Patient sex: M
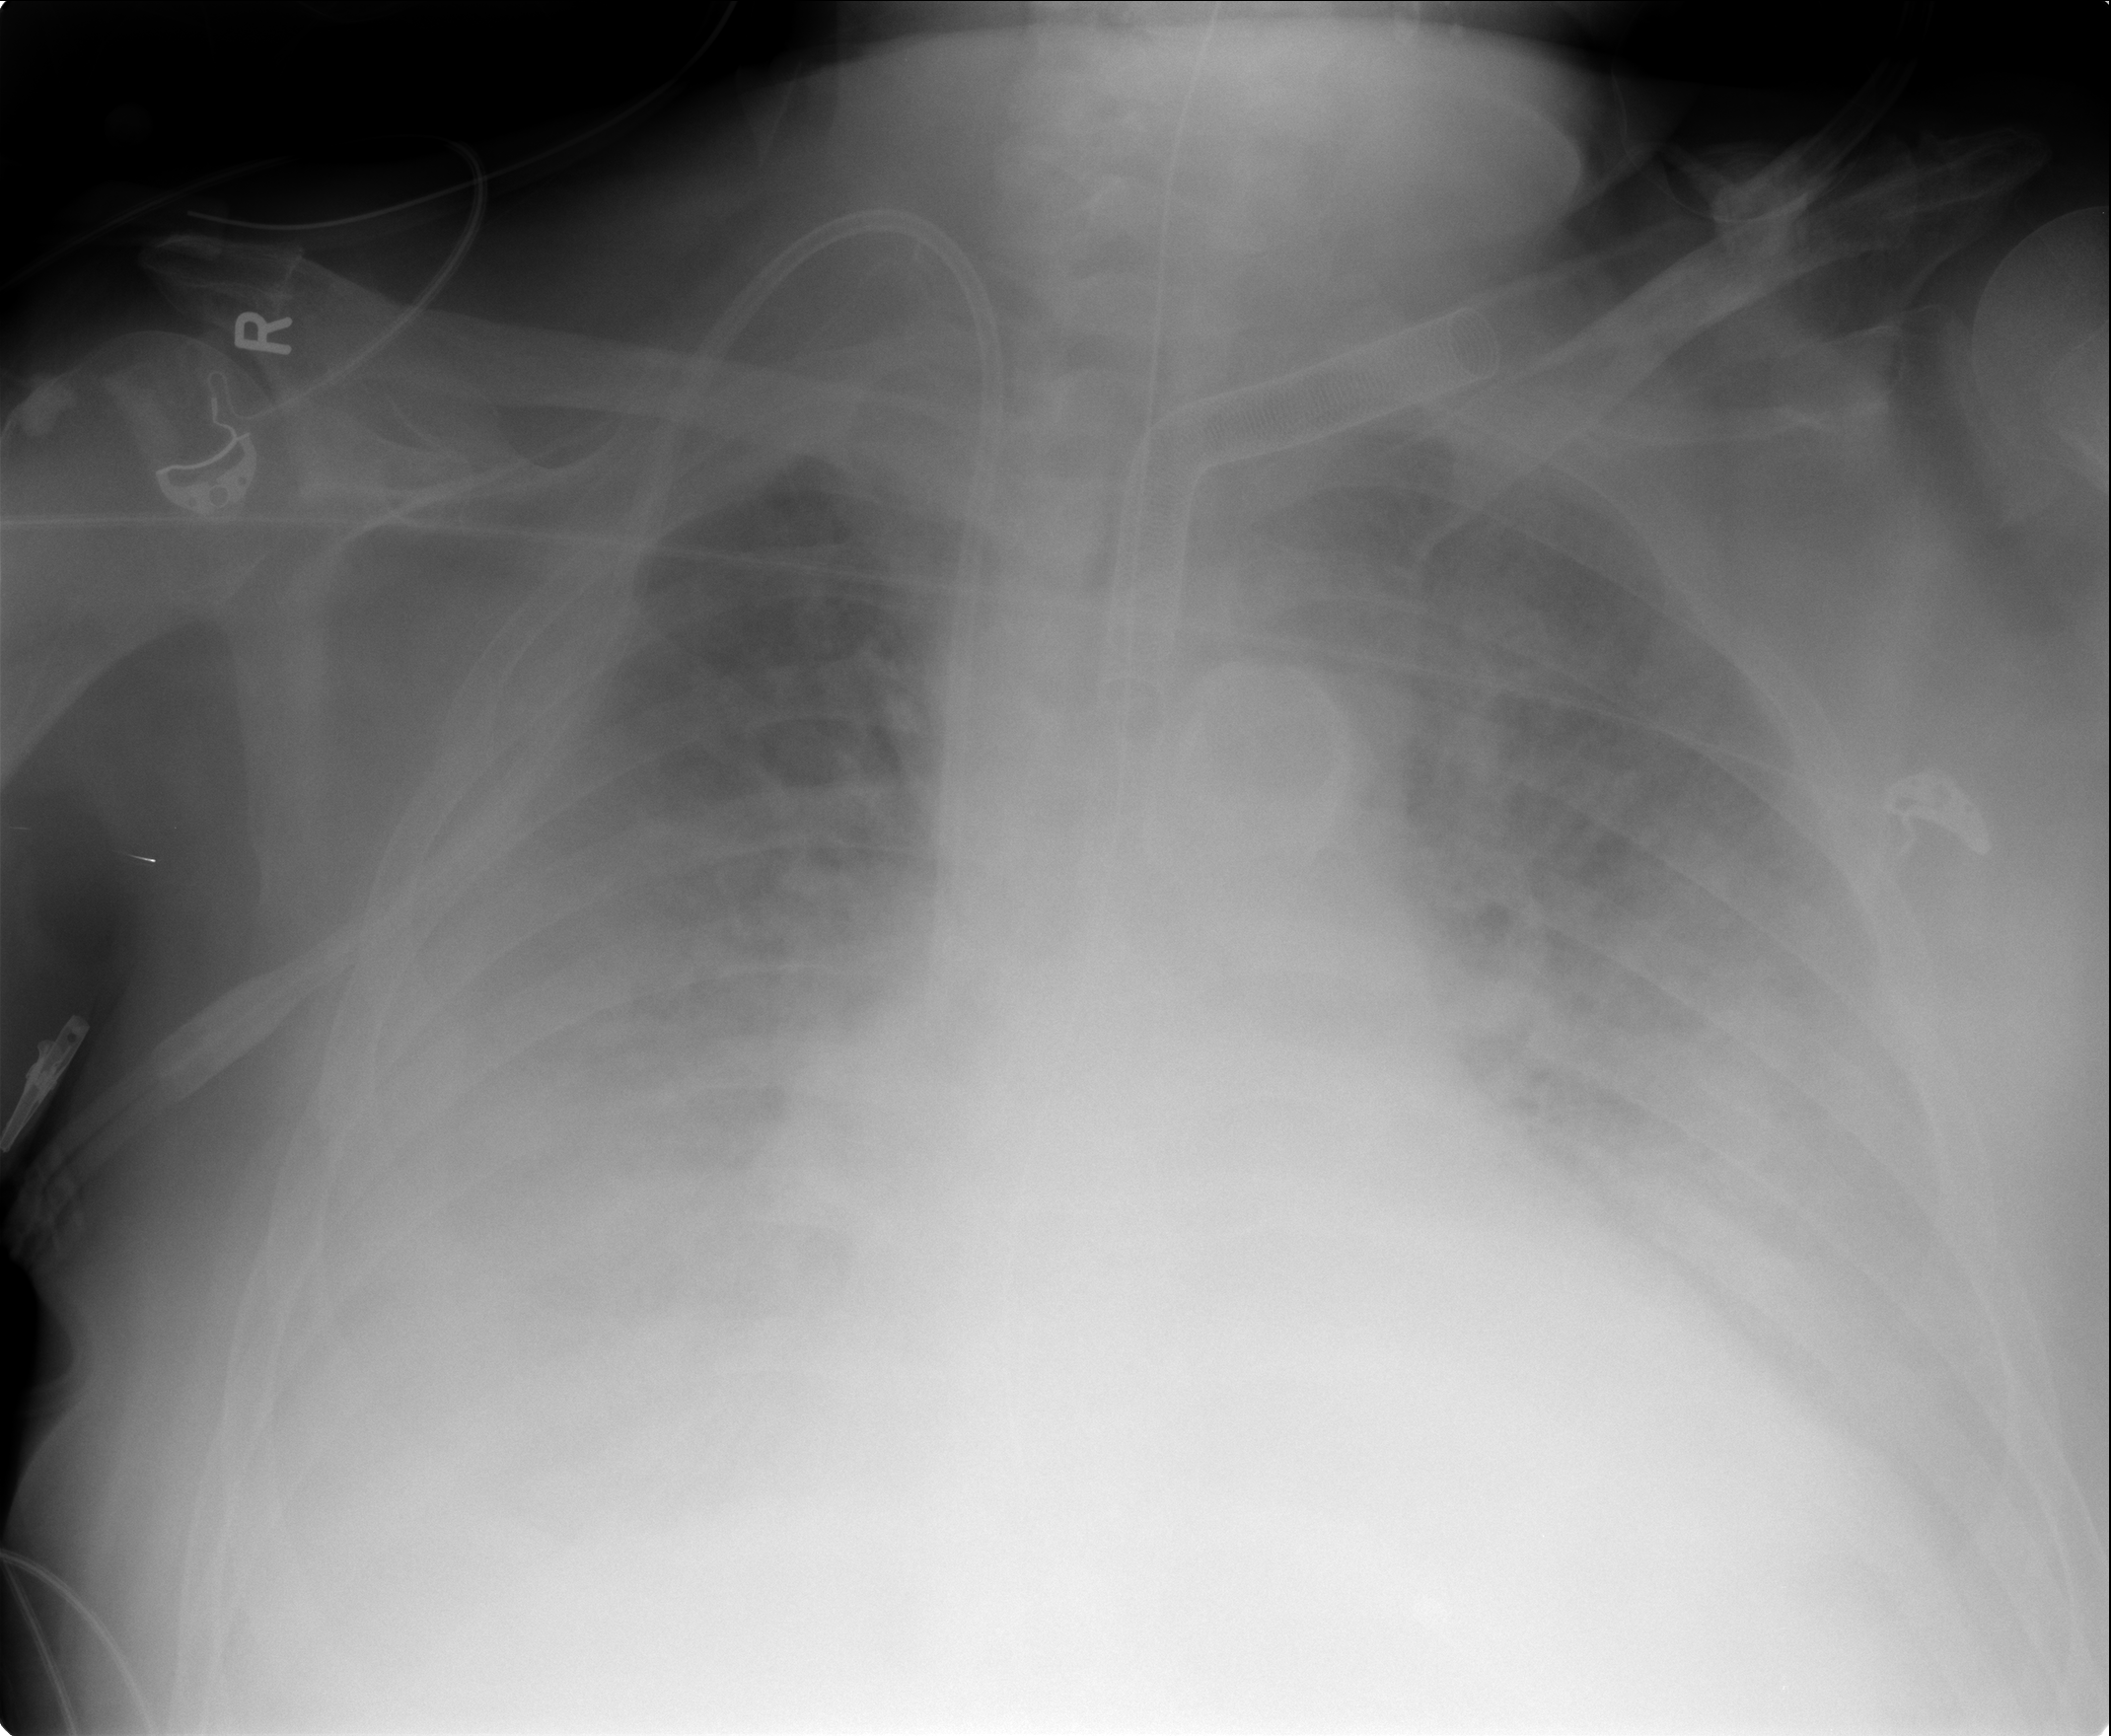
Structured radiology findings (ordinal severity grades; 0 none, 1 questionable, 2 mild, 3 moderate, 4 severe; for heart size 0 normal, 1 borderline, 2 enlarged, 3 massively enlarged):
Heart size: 2
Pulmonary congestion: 3
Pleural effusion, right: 3
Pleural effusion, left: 2
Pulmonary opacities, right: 2
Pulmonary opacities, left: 2
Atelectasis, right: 3
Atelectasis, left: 3